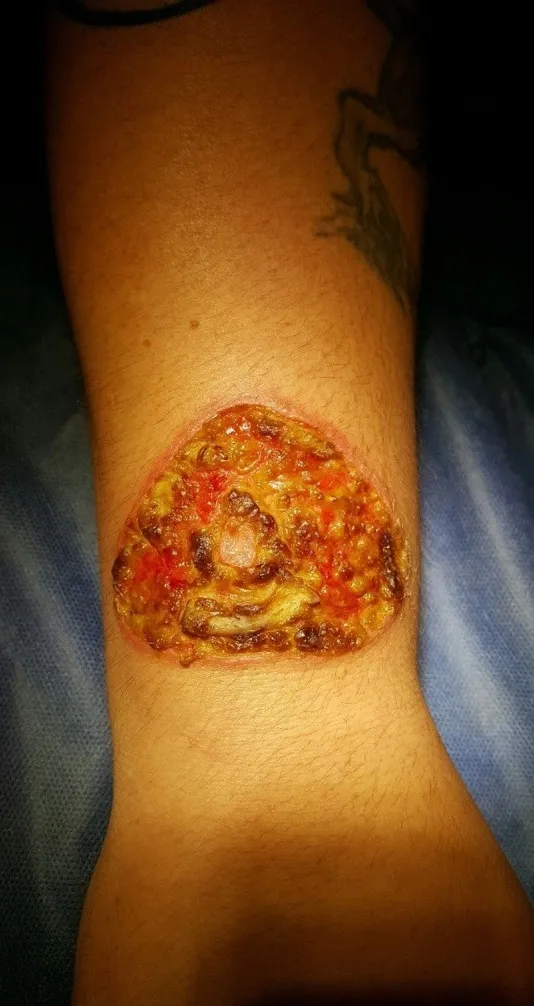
Painful blisters, redness, and swelling of the right forearm and hand 2 wk post-solar branding procedure.
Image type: medical_photograph (other_medical_photograph)